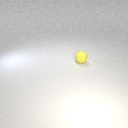
small yellow rubber sphere